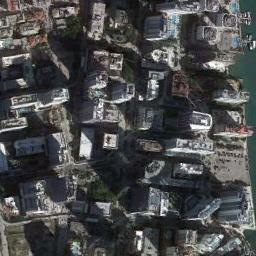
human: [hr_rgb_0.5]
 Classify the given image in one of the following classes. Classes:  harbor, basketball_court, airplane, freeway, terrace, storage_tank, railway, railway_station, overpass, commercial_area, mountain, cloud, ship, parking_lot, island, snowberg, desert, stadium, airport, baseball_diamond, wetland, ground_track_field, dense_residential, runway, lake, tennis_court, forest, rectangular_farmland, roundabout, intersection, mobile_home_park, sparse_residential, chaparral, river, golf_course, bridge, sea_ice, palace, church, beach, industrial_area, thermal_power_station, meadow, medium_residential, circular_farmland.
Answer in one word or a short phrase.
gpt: commercial_area